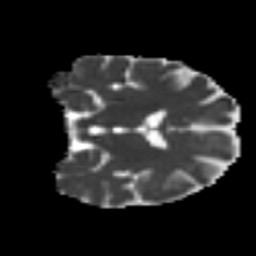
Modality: MD
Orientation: coronal
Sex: male
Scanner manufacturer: ge
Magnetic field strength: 3 T
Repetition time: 7 s
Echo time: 0.08 s